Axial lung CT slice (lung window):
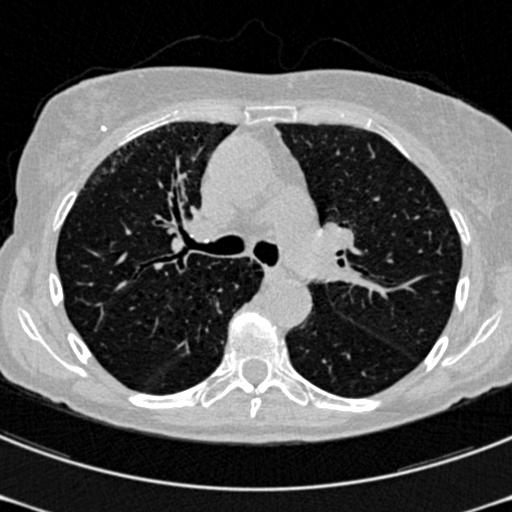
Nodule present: no